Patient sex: F
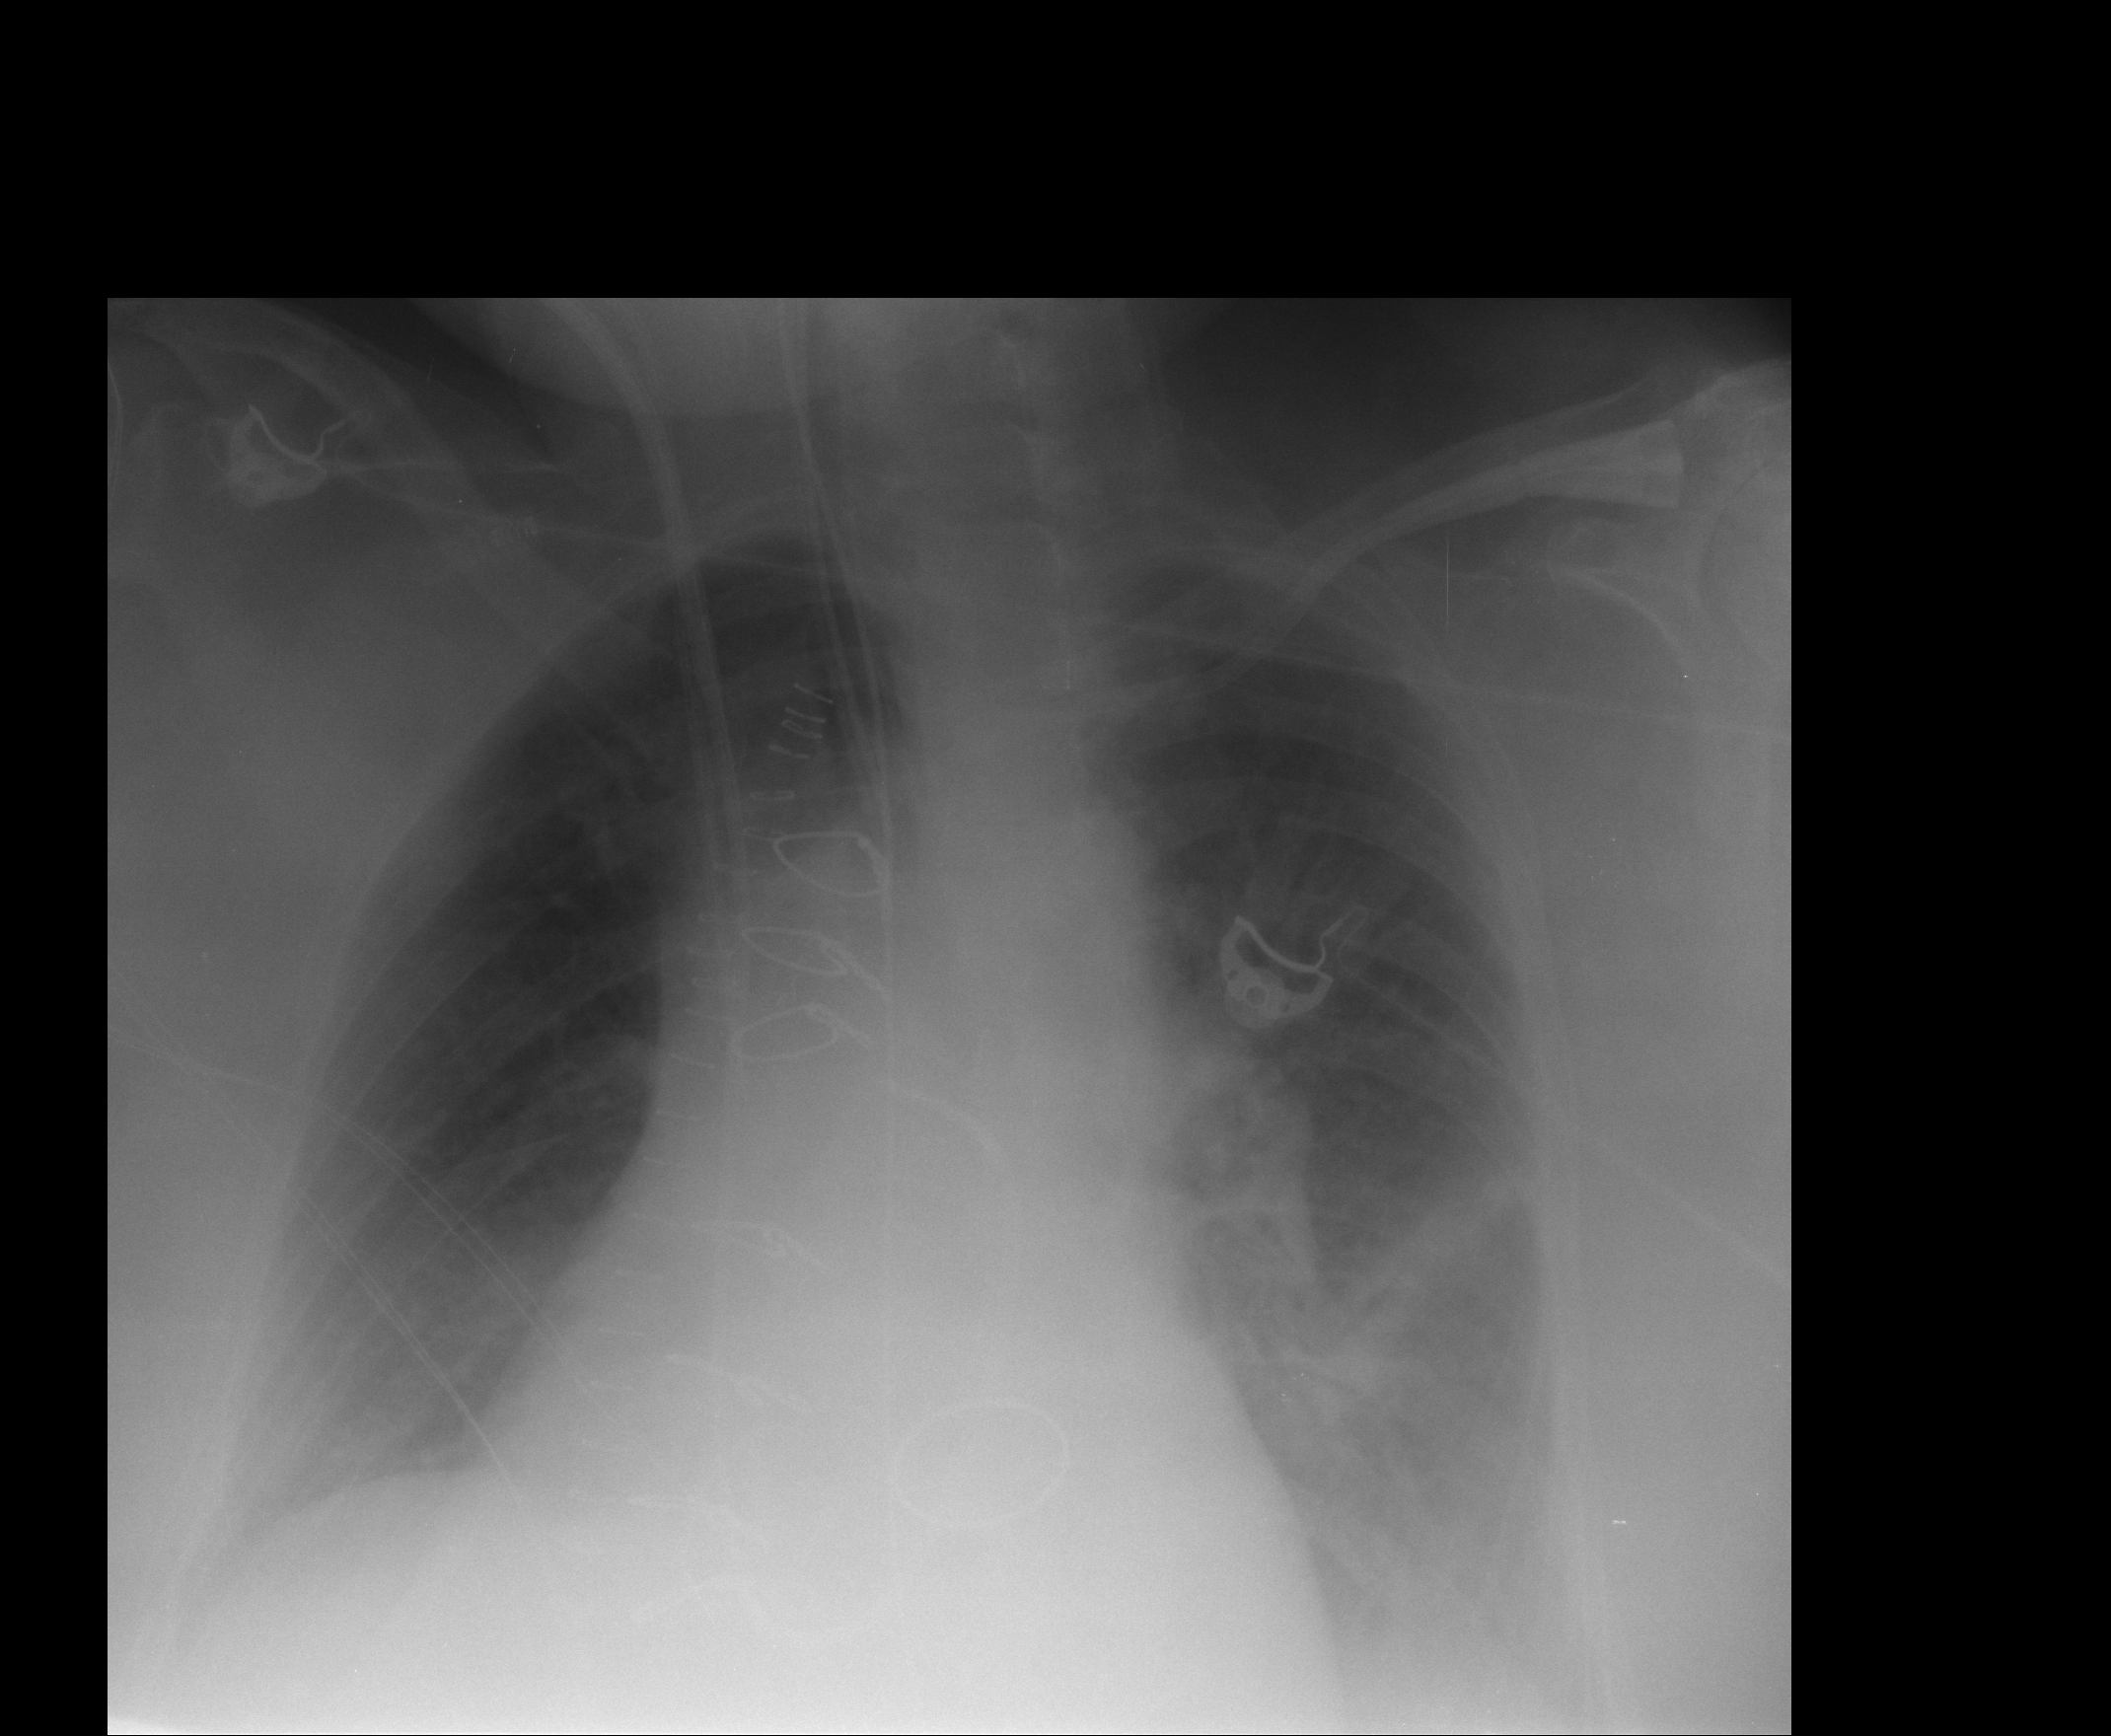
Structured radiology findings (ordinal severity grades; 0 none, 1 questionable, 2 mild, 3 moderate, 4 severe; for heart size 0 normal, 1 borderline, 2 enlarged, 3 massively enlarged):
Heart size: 2
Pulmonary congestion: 0
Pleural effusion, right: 0
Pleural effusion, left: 2
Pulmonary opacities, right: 0
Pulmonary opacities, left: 0
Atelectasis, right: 2
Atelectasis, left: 2